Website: apple
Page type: customer-info-address
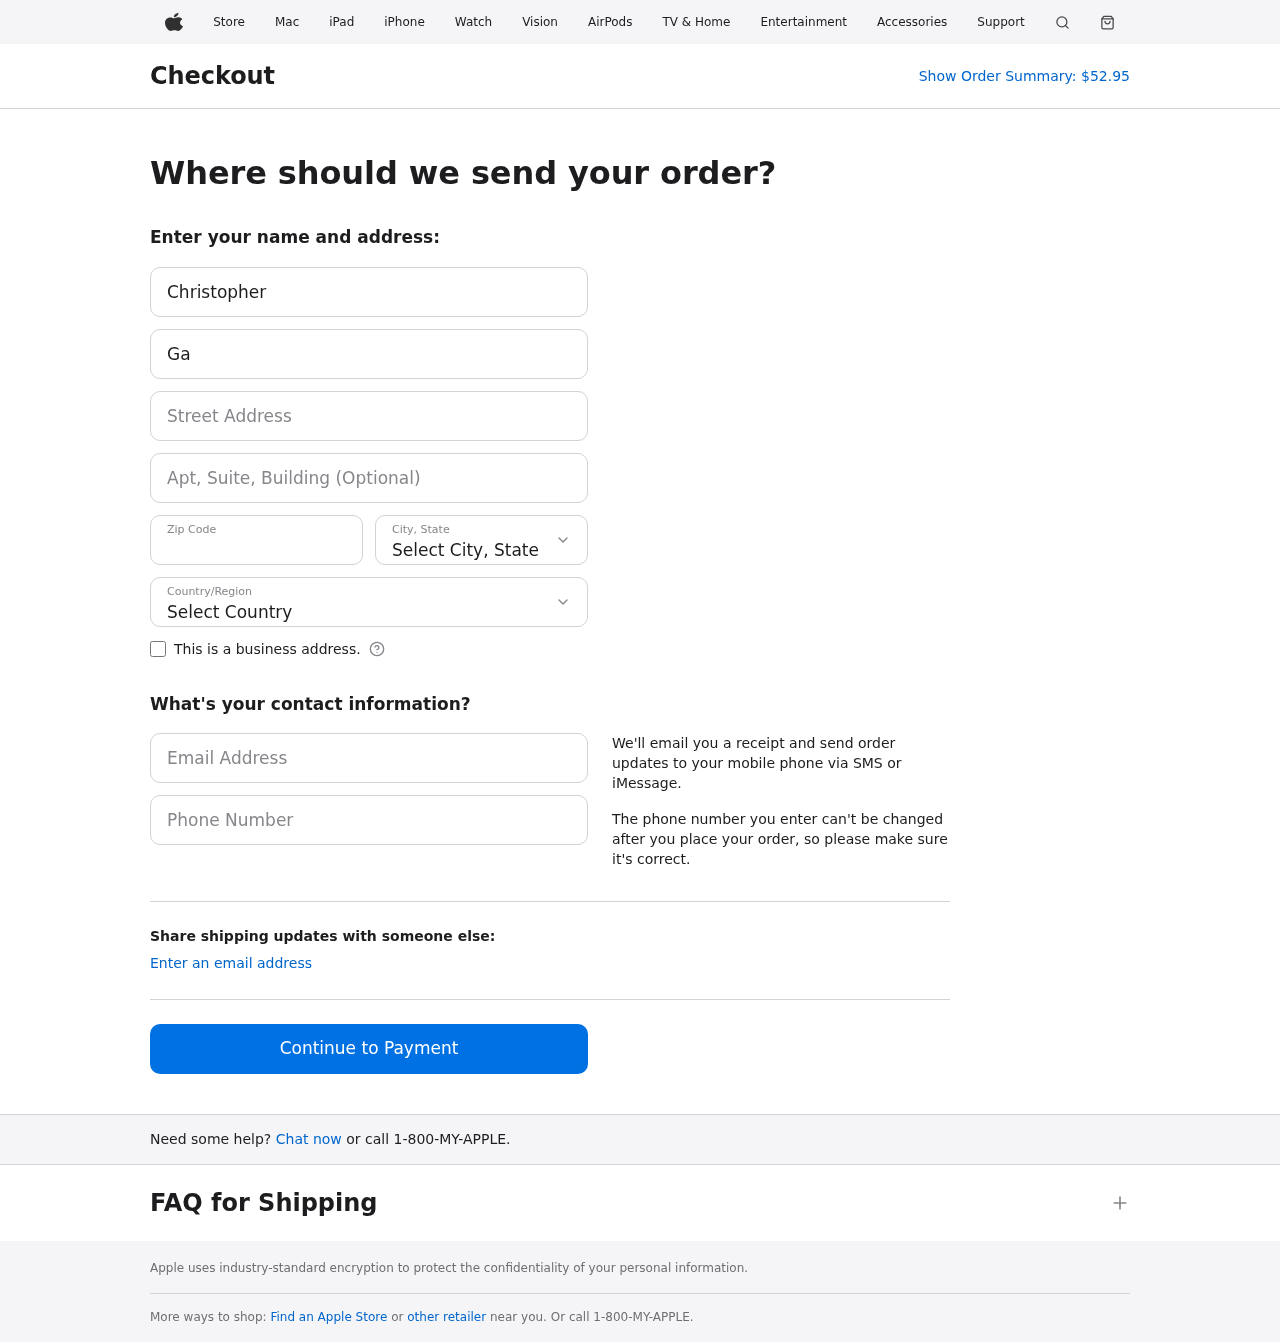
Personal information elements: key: PII_CITY_STATE
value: Carrollton, IN
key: PII_COUNTRY
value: United States
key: PII_EMAIL
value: christopher_garcia@yahoo.com
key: PII_FIRSTNAME
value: Christopher
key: PII_LASTNAME
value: Garcia
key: PII_PHONE
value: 2286114146
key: PII_POSTCODE
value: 88800
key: PII_STREET
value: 6652 Burns Spur
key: PII_STREET2
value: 587 Jeremy Court Apt. 182
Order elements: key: ORDER_TOTAL
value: $52.95